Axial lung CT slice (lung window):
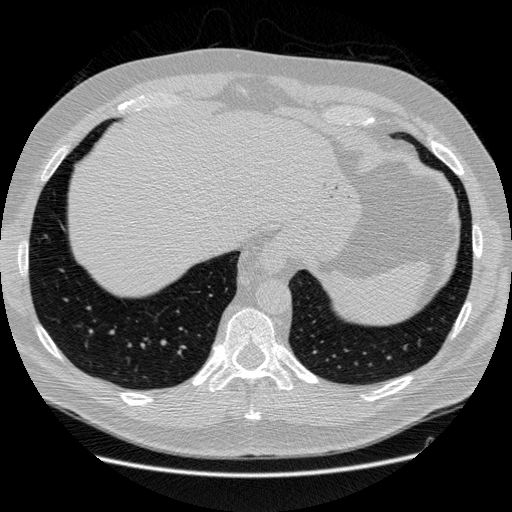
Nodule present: no